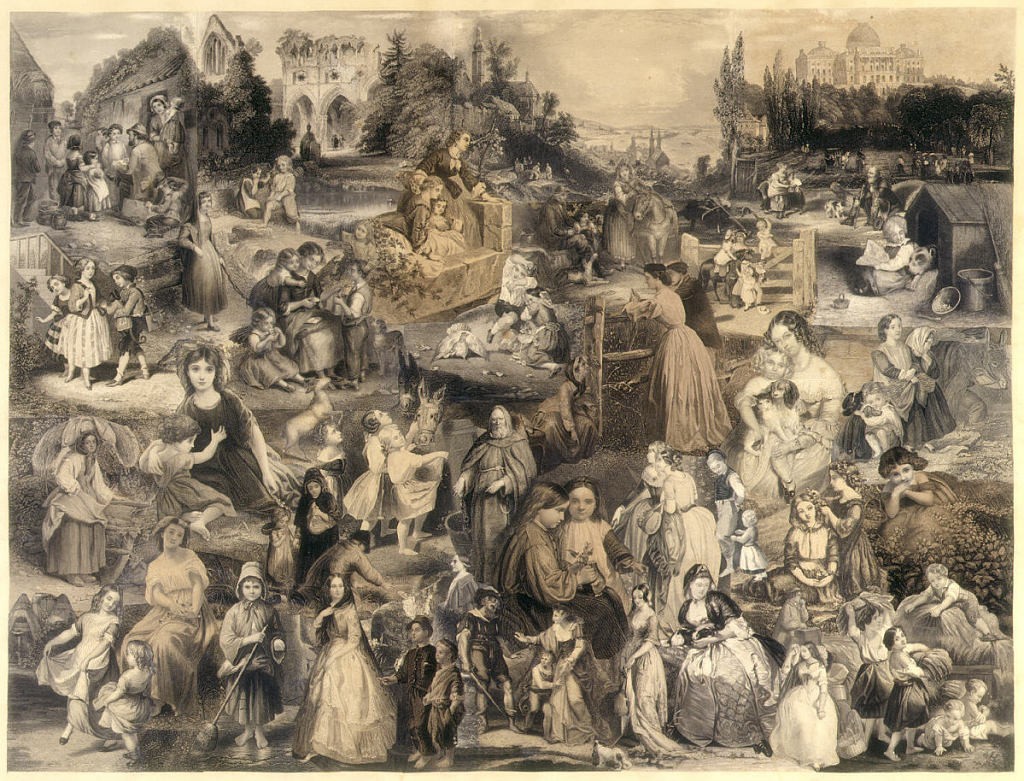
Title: Untitled Montage of Figures in Landscapes
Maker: Unknown, American
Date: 1850–60
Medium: Steel engravings cut out and mounted, with pen and ink additions on paper
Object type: Print
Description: Montage scene that shows many people, predominately women and children, in various activities within a broad landscape that includes a Gothic ruin, the Rhine Valley and the Capitol at Washington.